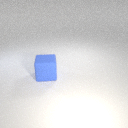
large blue rubber cube